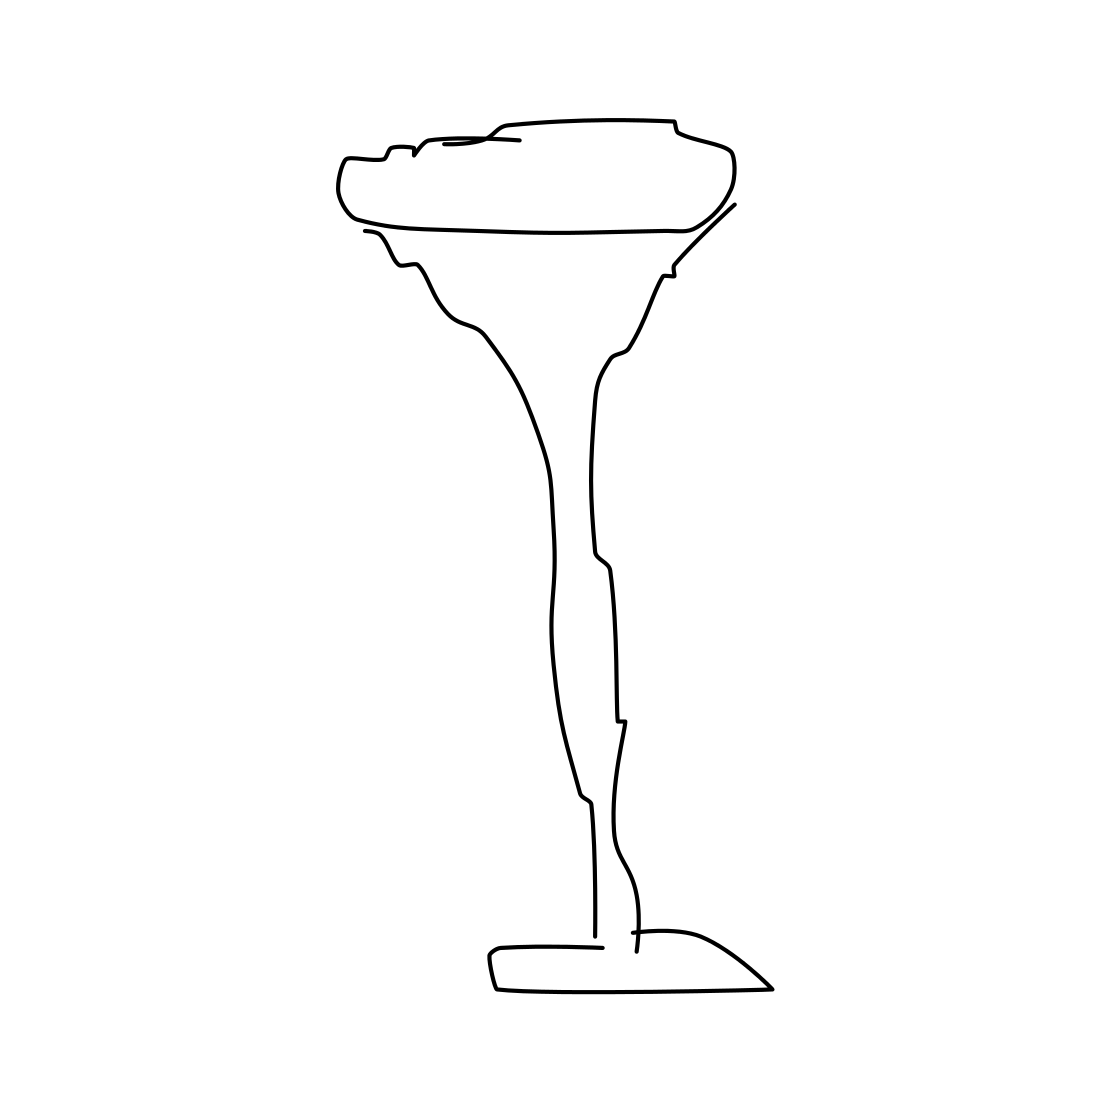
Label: wineglass